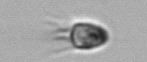
Label: Balanion